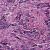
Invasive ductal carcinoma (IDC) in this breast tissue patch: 1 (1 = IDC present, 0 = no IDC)